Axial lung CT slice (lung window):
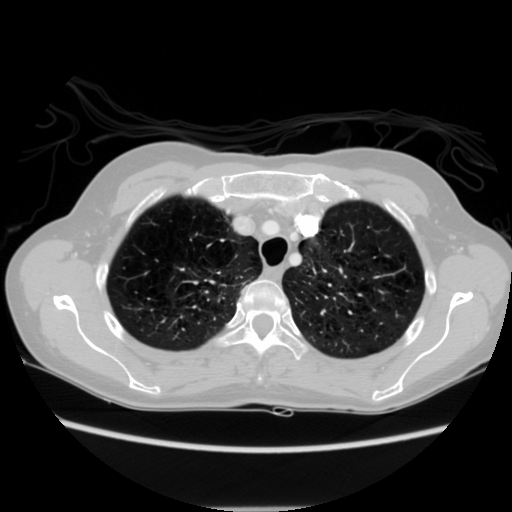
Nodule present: no